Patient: sex F, age 68
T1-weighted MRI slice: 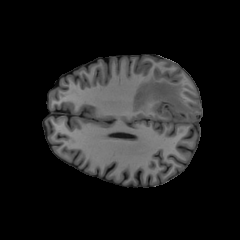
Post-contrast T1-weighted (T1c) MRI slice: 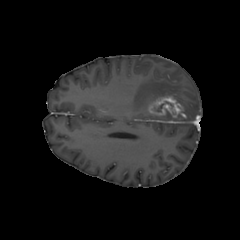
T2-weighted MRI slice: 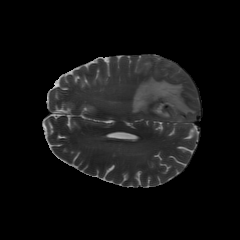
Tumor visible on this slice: yes
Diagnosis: Glioblastoma, IDH-wildtype
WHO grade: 4